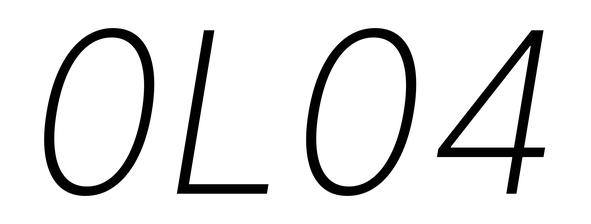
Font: Inter-Italic_ExtraLight_Italic